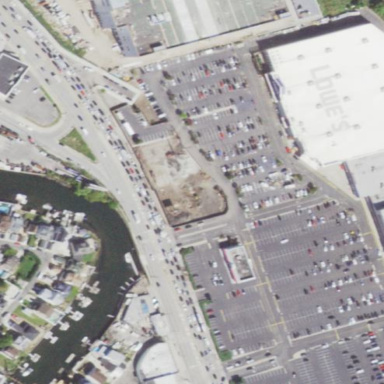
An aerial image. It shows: Retail area.